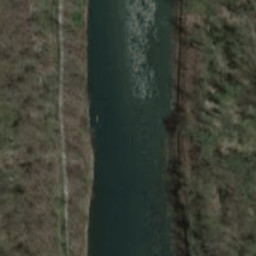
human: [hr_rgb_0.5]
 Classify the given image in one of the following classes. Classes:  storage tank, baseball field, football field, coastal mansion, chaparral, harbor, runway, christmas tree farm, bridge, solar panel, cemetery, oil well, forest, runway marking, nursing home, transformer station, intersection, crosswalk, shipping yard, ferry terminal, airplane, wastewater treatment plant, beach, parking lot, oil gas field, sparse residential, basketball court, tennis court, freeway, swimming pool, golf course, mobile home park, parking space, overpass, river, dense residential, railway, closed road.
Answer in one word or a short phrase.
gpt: river